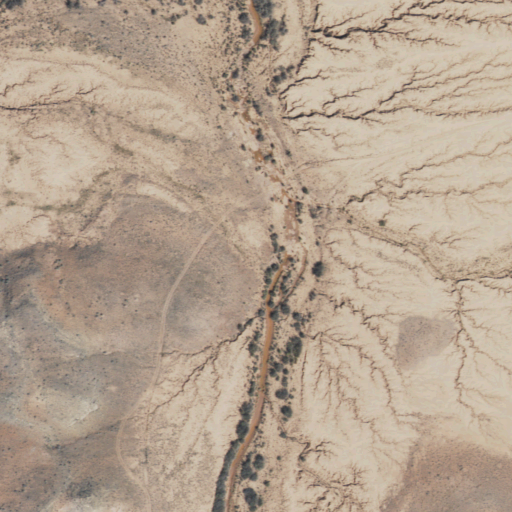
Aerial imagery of valley in Arizona named Flattop Draw containing only shrub